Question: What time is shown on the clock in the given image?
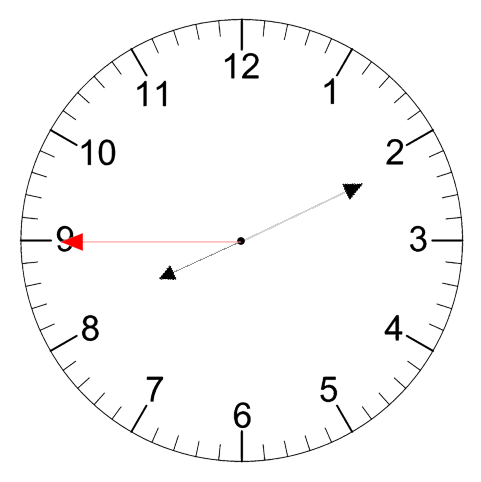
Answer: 08:10:45